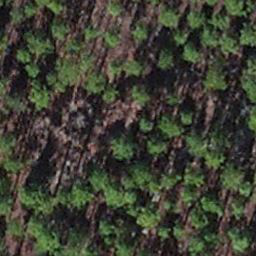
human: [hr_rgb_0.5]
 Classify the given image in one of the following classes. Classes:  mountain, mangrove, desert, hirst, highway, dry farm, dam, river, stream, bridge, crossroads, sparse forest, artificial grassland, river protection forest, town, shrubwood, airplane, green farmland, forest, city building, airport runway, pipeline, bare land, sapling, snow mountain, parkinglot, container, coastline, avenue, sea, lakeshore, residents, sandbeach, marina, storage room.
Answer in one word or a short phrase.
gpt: sapling